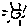
Label: sun